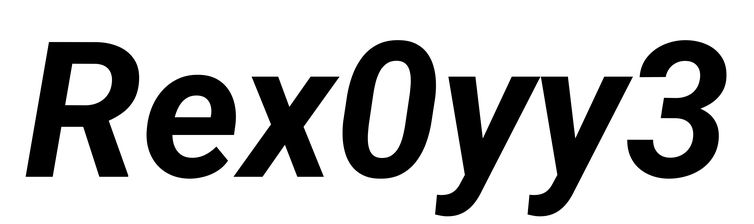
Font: Roboto-Italic_Bold_Italic